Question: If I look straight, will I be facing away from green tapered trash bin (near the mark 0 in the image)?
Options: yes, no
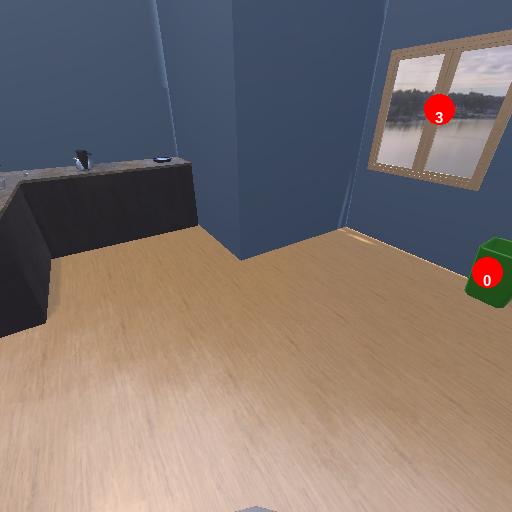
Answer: yes